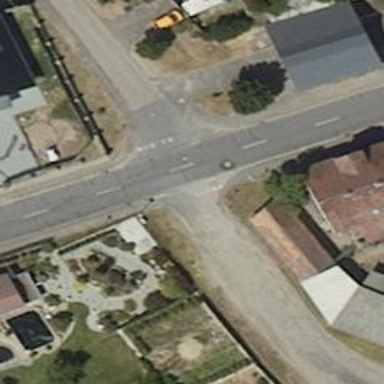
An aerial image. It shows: Road with "give way" sign.